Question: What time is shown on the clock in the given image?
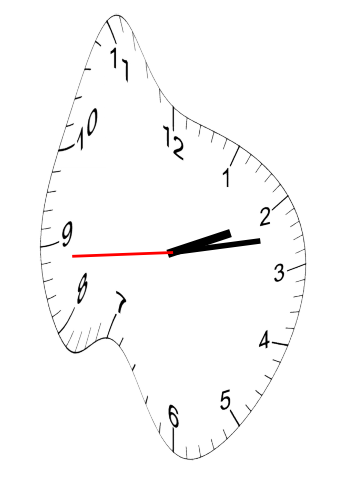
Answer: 02:12:44